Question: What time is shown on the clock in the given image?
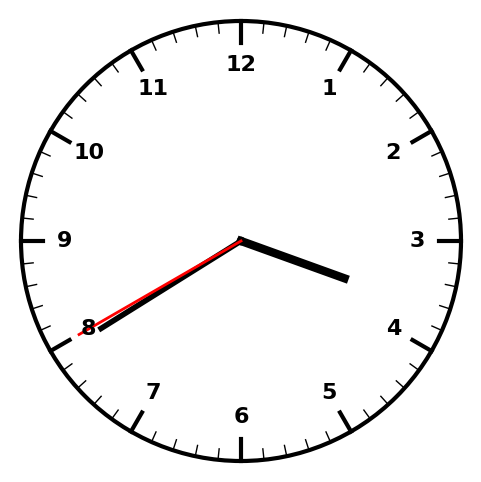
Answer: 03:39:40